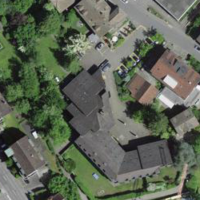
EUNIS habitat code: 54
Species observed at this site:
Allium ursinum
Leptoglossus occidentalis